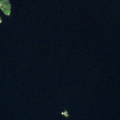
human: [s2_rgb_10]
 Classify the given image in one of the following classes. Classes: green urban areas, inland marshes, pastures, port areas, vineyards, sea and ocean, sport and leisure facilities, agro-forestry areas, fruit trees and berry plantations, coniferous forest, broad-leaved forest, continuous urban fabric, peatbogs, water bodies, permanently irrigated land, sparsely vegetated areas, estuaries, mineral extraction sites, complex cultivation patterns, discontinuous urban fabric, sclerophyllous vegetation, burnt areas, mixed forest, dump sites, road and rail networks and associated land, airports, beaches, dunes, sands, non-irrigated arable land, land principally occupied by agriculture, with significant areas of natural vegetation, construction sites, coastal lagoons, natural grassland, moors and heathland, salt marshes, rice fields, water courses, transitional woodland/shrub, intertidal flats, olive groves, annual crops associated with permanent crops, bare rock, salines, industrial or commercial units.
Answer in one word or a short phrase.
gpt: water bodies